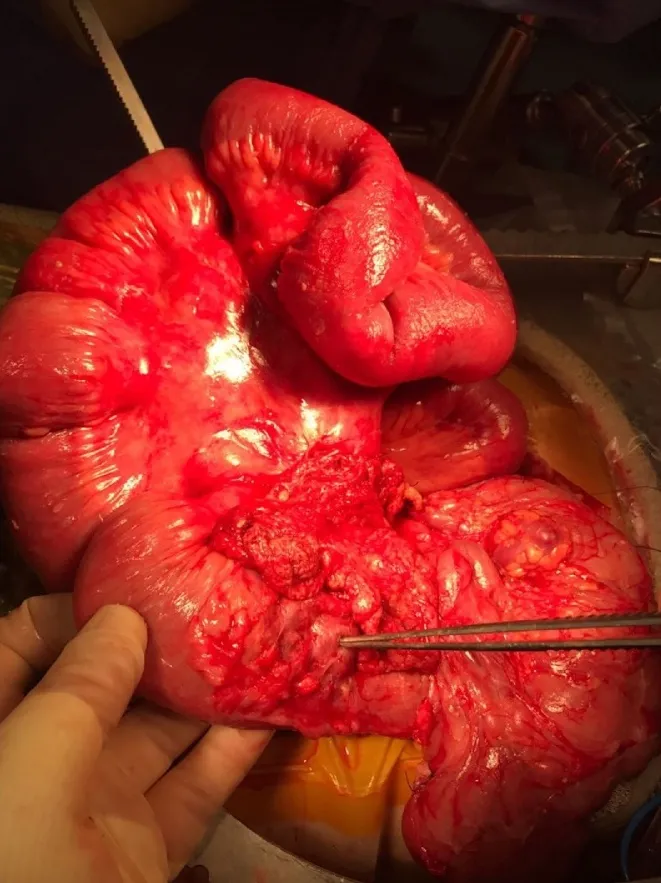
Revascularization of the bowel after de-rotating the mesentery by surgical team. Note the dilated veins at the walls of the colon.
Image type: medical_photograph (other_medical_photograph)